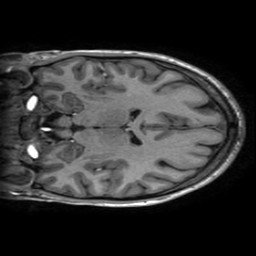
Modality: T1w
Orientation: coronal
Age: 30
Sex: female
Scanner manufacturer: ge
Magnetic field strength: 3 T
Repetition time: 0.00724 s
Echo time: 0.0027 s